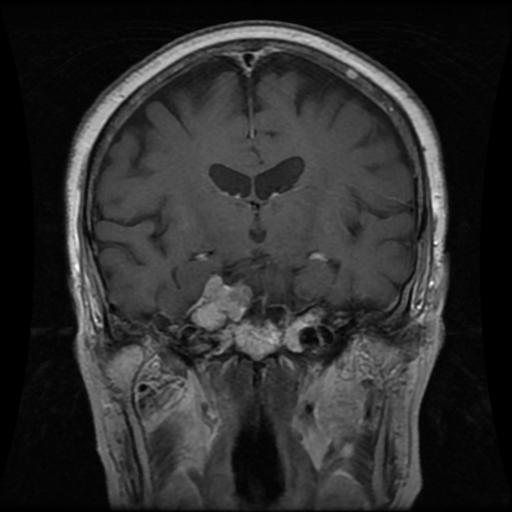
Label: meningioma